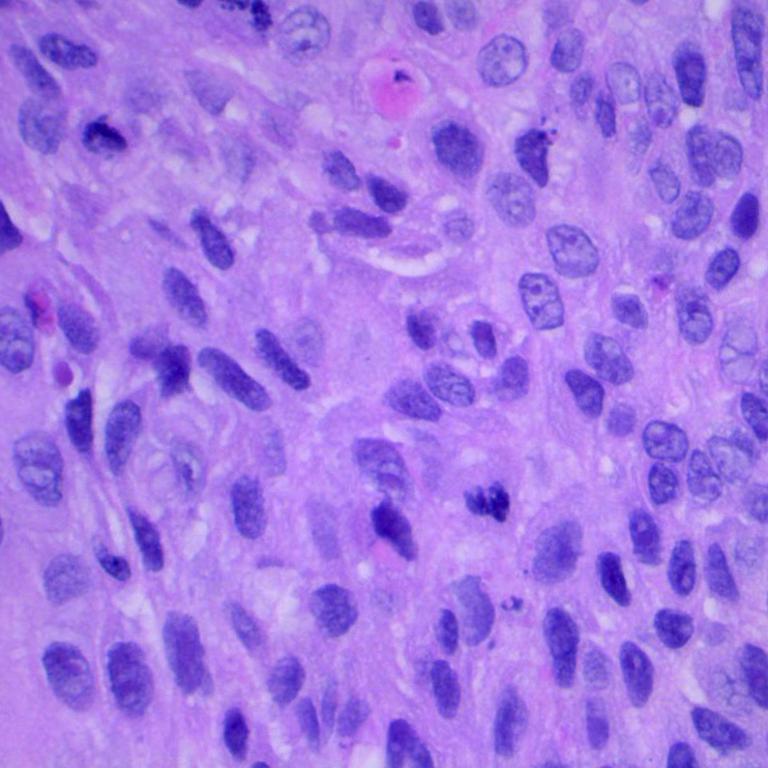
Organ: lung
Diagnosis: squamous carcinomas